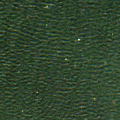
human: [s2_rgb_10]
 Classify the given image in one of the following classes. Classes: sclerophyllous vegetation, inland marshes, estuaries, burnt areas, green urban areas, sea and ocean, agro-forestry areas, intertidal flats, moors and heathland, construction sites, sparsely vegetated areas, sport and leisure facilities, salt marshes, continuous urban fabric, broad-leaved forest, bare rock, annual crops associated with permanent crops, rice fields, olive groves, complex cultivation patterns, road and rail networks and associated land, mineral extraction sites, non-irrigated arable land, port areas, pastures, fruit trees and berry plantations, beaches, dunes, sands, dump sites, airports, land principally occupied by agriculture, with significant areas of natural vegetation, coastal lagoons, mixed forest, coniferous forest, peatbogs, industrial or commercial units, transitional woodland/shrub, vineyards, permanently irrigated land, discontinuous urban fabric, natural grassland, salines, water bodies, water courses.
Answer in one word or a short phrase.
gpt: sea and ocean